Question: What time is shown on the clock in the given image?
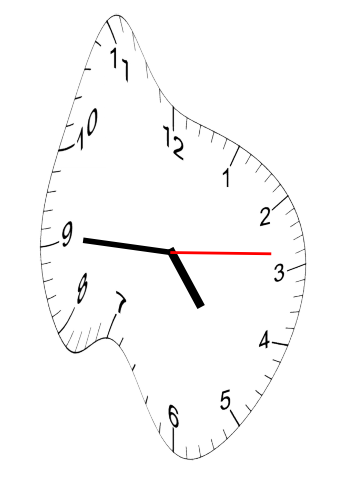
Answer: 04:45:14